Question: I would like to use a transparent read-only text box as a replacement for a label; to allow users to select+copy the text. Exactly what Windows Explorer uses on the file properties window:

I've found similar question: <URL>
Comments there suggest that proposed solutions do not work with ClearType. But my testing of suggested "AlphaBlendTextBox - A transparent/translucent textbox for .NET" component shows otherwise.
Anyway, the code looks quite complex for such a "simple task". They do save parent control image to a bitmap, drawing that bitmap over and over again with the text on top of it. I would expect there there has to be a solution delegating drawing of the background to parent control.
Possibly their solution is that complex because it allows alpha-blending too. I do not need that. I just want to see a parent background behind the text. Is there a simpler/smarter way?
Note that I'm happy with any winapi solution (pure winapi, MFC, WinForms, Delphi, whatever).
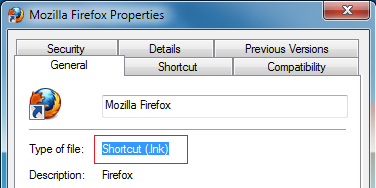
Answer: According to Spy++, it's a typical Edit control with 'WS_EX_LEFT | WS_EX_LTRREADING | WS_EX_RIGHTSCROLLBAR | WS_EX_NOPARENTNOTIFY' as extended style and 'WS_CHILDWINDOW | WS_VISIBLE | ES_LEFT | ES_AUTOHSCROLL | ES_READONLY' as original window style.
I've tested it in Win32 and I can confirm that it does what you want it to do.
Also, next time you want to mimic the appearances of other controls, simply fire up Spy++ to get the detailed information about them.